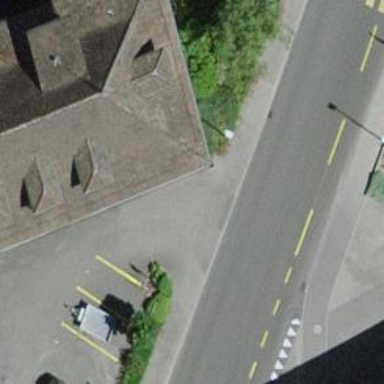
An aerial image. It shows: Fast food establishment.